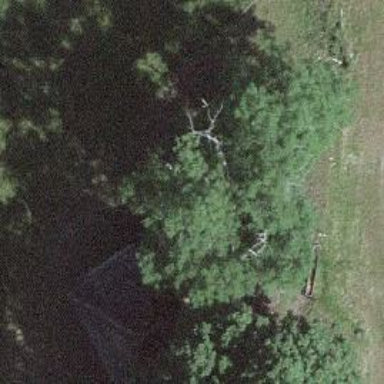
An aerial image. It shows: Single tag "natural: tree."